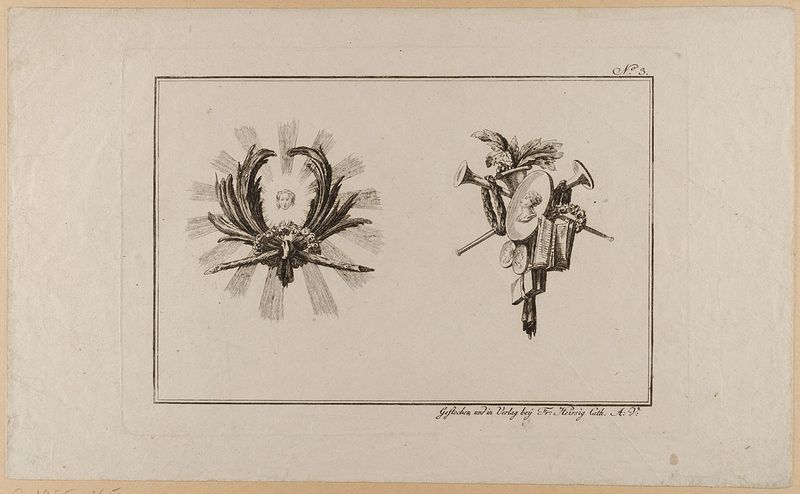
Titel: Blatt 3 aus einer Folge von Trophäen
Künstler: Franz Carl Heissig
Standort: Hamburg
Institution: Museum für Kunst und Gewerbe Hamburg
Schlagwörter: kopf, horn, personen, papier, grafik, graphik, fotografie, photographie, buch, medaillon, strahlen, druckgraphik, druckgrafik, radierung, girlanden, fanfare, posaune, trompete, tuba, reproduktionen, kopfbild, blumengewinde, druckerzeugnisse, kornett, dingen, ornamentstich, vorlageblätter